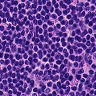
Metastatic tissue present: no